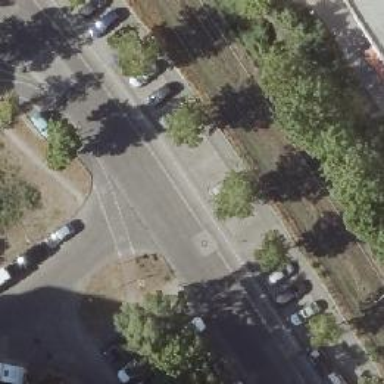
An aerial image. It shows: Tertiary road with concrete surface. It has designated cycle lane and no sidewalk.